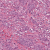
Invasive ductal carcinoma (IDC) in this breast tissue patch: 1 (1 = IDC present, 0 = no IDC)